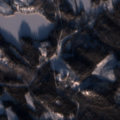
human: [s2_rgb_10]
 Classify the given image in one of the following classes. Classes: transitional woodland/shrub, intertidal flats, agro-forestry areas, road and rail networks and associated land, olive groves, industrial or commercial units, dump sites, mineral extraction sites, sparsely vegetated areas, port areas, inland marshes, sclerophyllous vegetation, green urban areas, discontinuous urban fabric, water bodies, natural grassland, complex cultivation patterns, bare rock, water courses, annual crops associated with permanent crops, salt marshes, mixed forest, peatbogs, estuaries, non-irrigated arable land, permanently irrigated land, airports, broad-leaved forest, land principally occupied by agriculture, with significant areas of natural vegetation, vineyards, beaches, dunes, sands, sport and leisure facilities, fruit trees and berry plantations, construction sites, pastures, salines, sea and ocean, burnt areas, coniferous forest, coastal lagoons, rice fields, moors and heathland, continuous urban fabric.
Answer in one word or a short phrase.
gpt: coniferous forest, mixed forest, transitional woodland/shrub